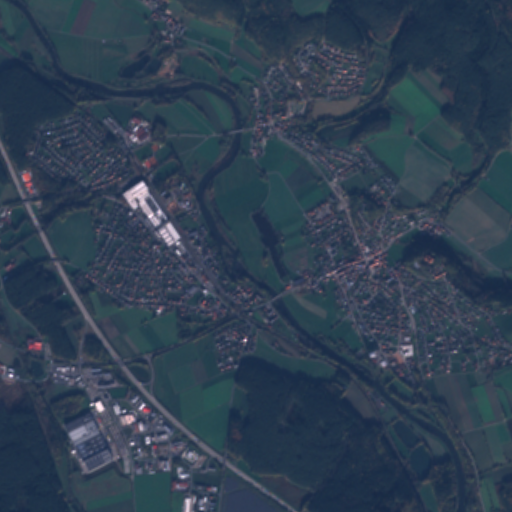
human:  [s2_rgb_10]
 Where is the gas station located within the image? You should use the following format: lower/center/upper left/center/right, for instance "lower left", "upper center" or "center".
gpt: The gas station is located in the lower left of the image.
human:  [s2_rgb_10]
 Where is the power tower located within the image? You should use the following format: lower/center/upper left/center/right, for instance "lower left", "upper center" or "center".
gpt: The power tower is located in the lower left of the image.
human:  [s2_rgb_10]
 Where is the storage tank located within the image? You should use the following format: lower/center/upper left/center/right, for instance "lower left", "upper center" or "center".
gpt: The storage tank is located in the center left of the image.
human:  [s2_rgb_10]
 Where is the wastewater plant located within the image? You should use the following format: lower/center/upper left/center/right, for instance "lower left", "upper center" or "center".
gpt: The wastewater plant is located in the lower right of the image.
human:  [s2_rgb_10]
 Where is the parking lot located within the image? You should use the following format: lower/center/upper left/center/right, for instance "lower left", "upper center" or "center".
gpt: There is no parking lot in the image.